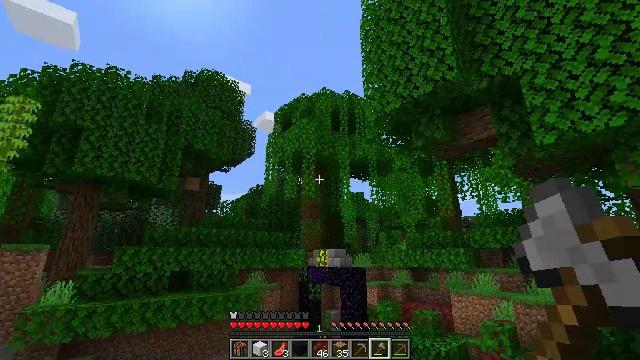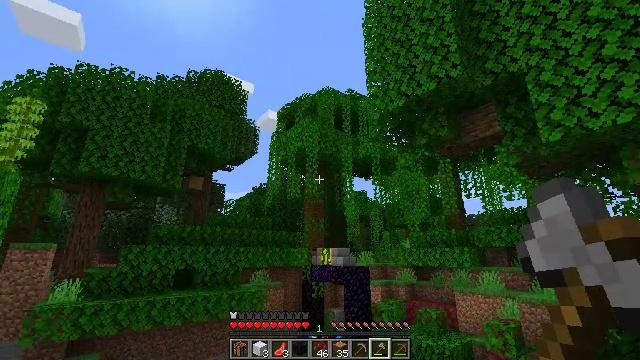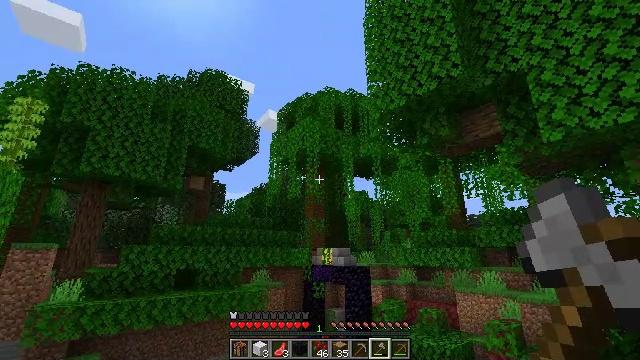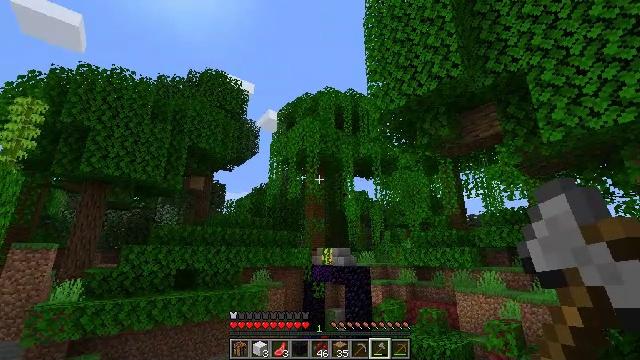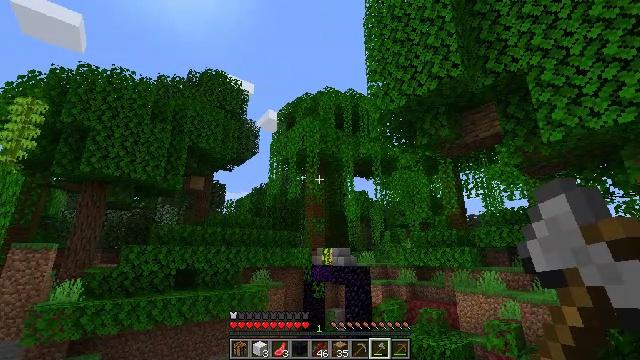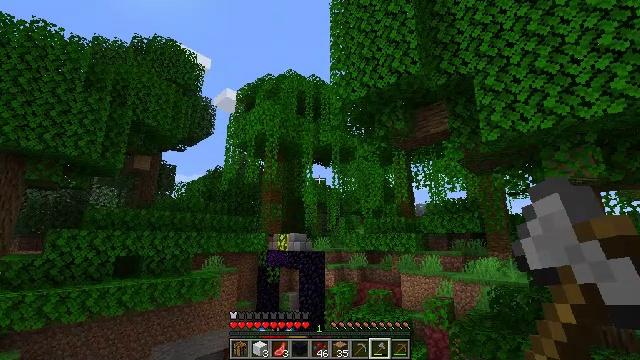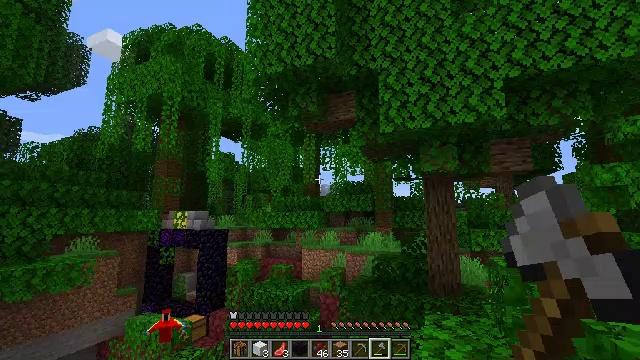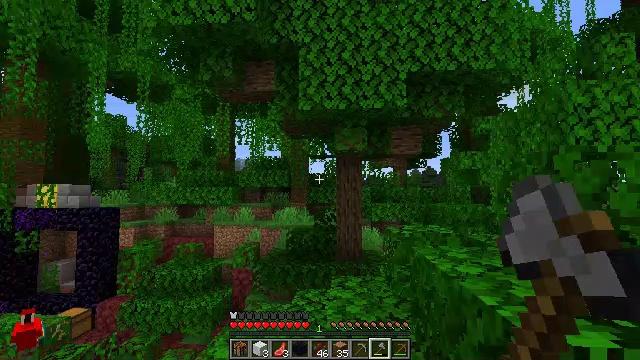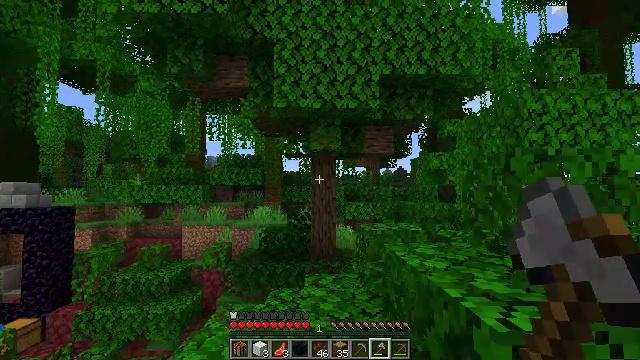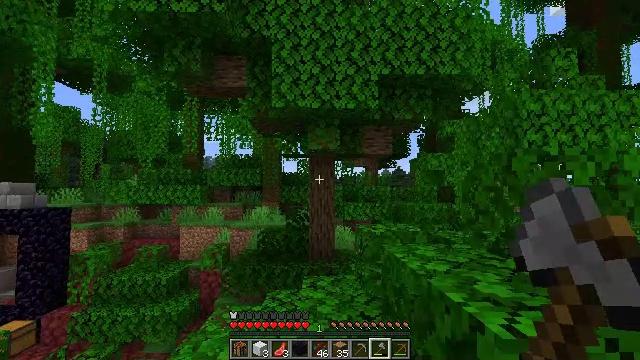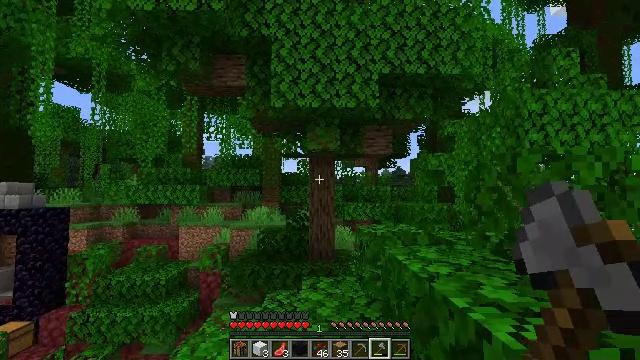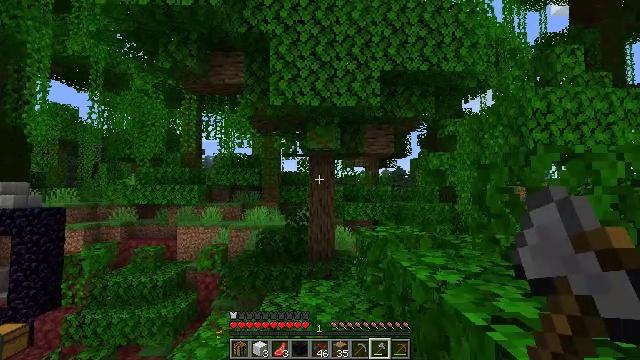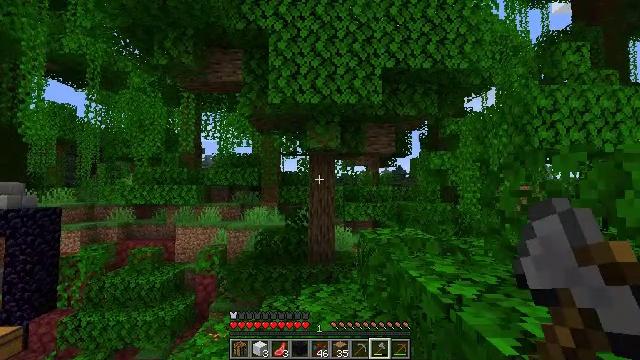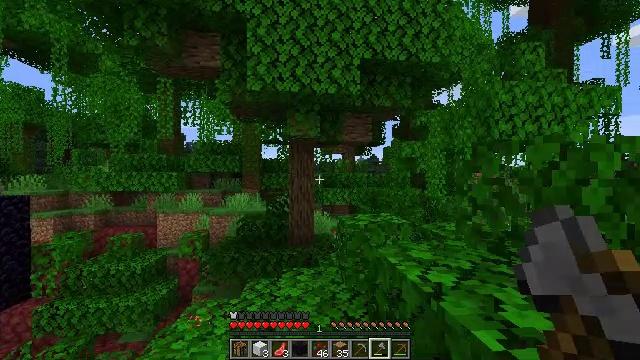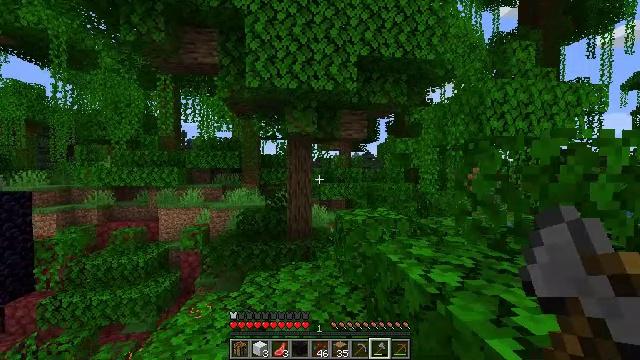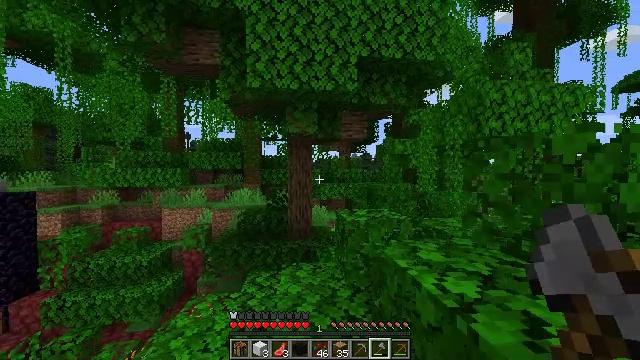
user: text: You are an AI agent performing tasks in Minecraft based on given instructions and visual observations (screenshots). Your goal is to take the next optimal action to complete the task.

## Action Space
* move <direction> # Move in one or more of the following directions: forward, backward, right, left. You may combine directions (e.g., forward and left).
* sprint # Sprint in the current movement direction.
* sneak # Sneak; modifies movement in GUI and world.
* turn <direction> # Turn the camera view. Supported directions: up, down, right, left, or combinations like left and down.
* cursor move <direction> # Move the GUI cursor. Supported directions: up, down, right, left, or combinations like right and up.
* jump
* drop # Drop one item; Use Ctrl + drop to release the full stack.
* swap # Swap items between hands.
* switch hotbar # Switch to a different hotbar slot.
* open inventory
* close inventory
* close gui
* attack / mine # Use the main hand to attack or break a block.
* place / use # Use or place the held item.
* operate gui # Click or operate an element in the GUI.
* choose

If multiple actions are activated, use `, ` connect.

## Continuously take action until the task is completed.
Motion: motion action
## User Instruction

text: Break the jungle leaves with your hand or shears.
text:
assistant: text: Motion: no_op
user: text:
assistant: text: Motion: no_op
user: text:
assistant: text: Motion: no_op
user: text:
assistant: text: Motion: no_op
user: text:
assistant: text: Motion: turn right and down
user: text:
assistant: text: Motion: turn right and down
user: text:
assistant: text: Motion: turn right and down
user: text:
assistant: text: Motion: turn right
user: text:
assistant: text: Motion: move forward
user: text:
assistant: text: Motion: move forward
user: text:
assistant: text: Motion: no_op
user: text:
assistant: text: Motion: move forward
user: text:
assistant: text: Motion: move forward, turn right and down
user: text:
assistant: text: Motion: move forward, turn down
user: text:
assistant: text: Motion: move forward
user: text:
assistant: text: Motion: move forward
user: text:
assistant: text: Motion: move forward
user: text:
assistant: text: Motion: move forward
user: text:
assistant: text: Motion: move forward
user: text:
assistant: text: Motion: move forward
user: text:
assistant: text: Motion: move forward, turn down
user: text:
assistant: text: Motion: move forward
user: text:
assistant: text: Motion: move forward
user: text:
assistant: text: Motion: move forward
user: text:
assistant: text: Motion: move forward, turn right and down
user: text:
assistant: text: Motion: move forward, turn right and down, jump
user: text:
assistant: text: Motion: move forward, turn right, jump
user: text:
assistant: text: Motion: move forward and move right, jump
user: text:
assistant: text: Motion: move forward and move right, turn left, jump
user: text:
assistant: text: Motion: move forward and move right, turn left